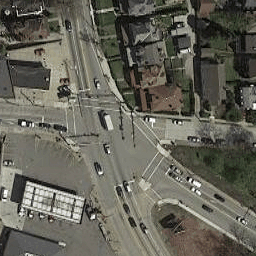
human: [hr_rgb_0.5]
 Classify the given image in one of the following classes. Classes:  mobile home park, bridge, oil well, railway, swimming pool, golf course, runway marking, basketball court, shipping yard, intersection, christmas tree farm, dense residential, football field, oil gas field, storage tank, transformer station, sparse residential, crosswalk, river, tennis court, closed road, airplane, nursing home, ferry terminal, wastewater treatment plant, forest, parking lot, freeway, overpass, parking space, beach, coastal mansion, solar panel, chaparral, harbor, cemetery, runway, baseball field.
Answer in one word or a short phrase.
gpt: intersection